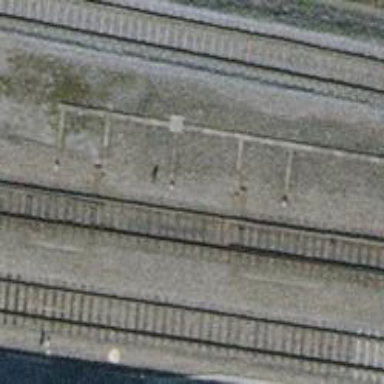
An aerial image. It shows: Single railway track with electrification through contact line.